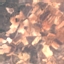
Land use / land cover class: PermanentCrop